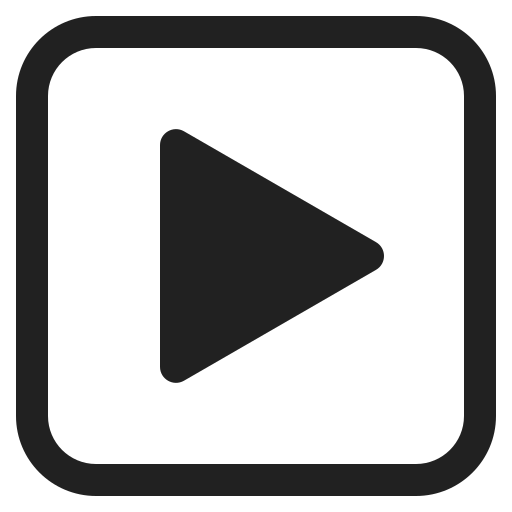
play button high contrast